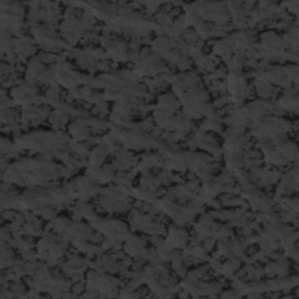
Label: frost